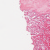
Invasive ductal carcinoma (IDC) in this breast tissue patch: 0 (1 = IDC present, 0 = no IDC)